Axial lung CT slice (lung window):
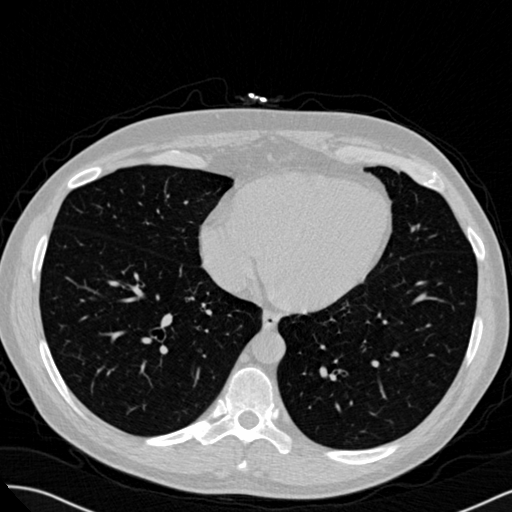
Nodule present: no